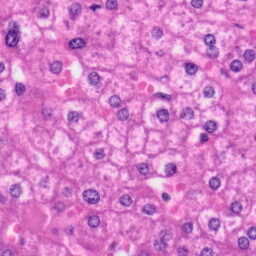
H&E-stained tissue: Liver